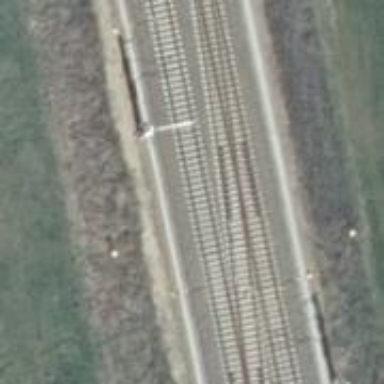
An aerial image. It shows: Railway track with contact lines for electrification.